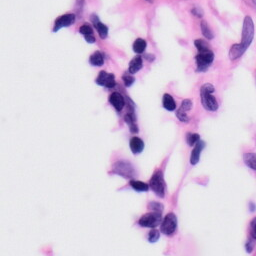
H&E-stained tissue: Skin